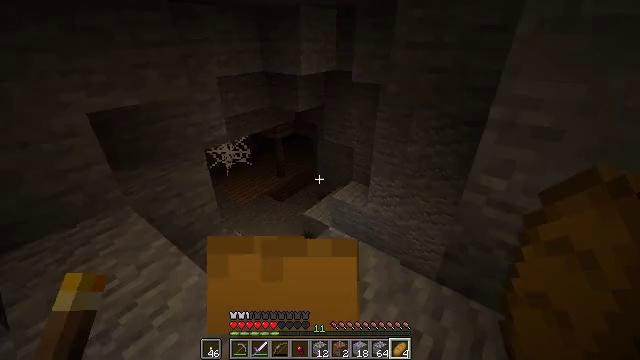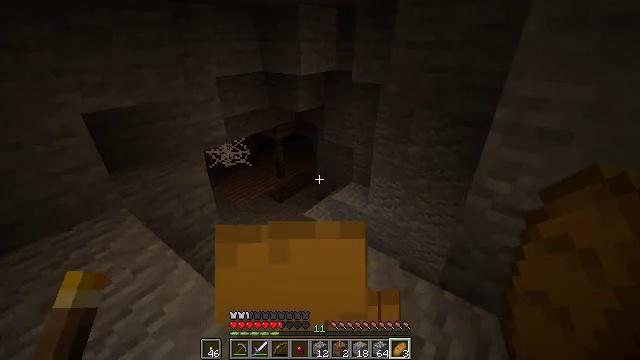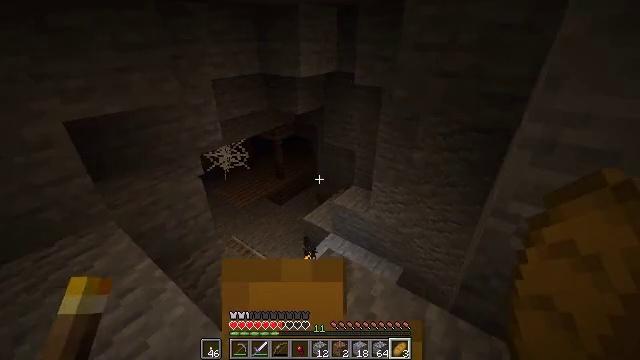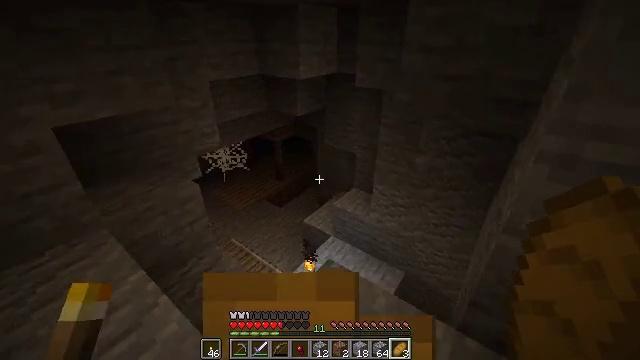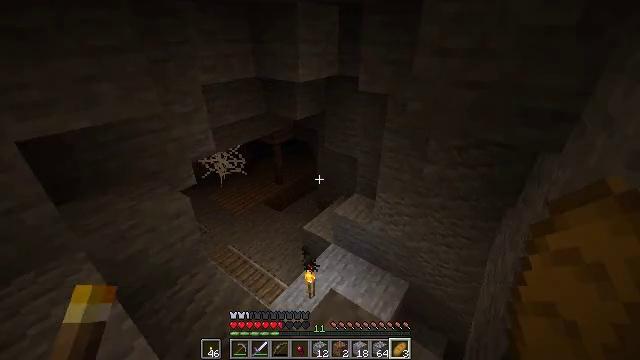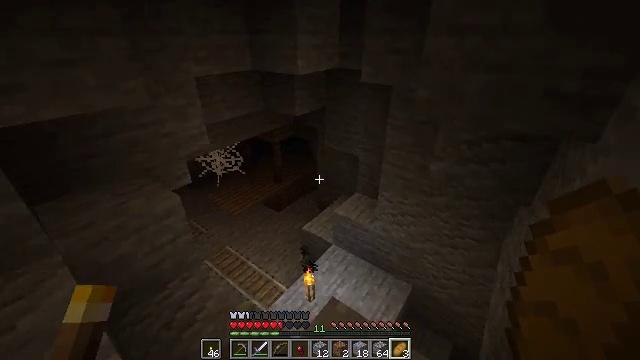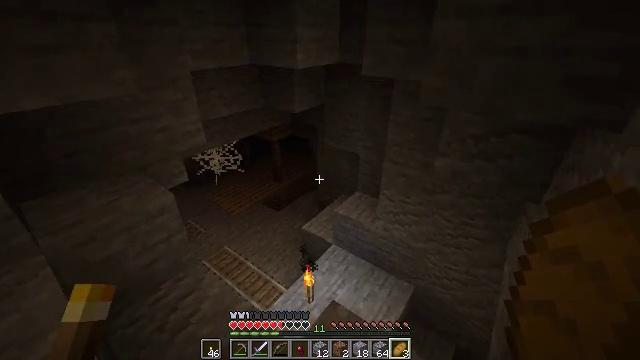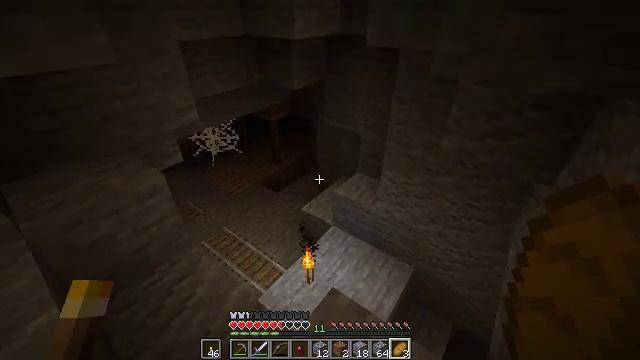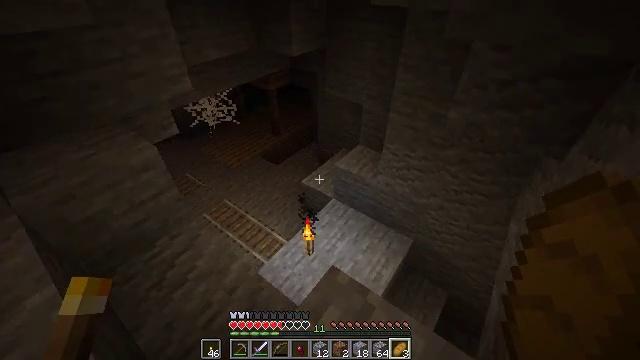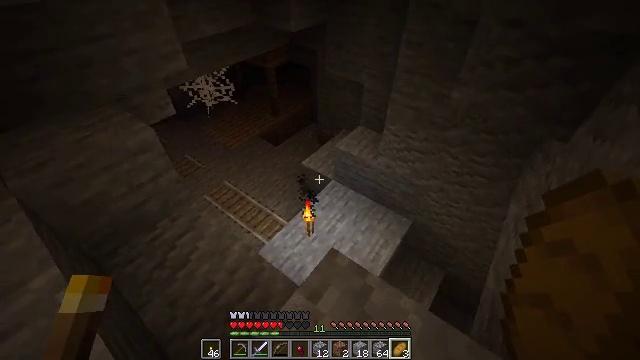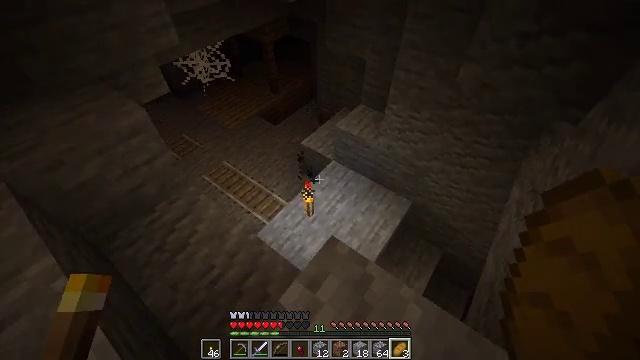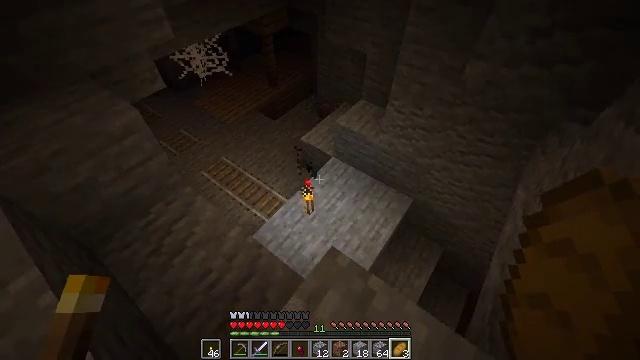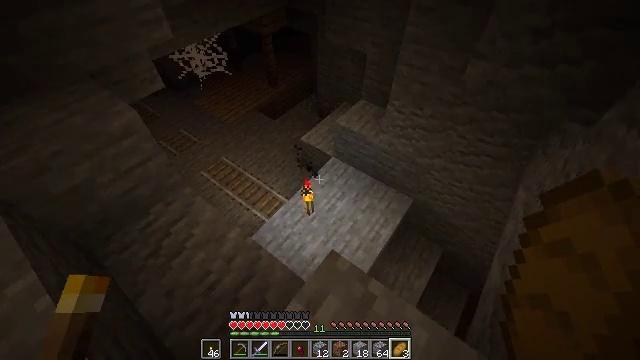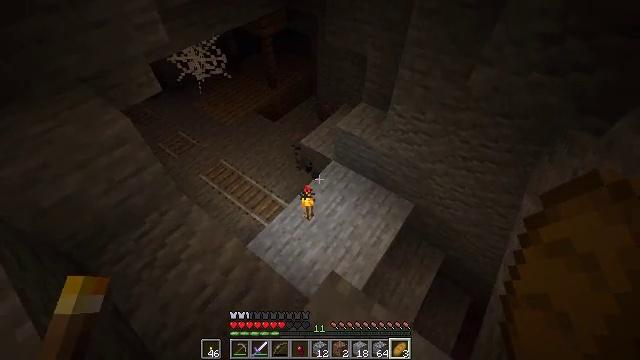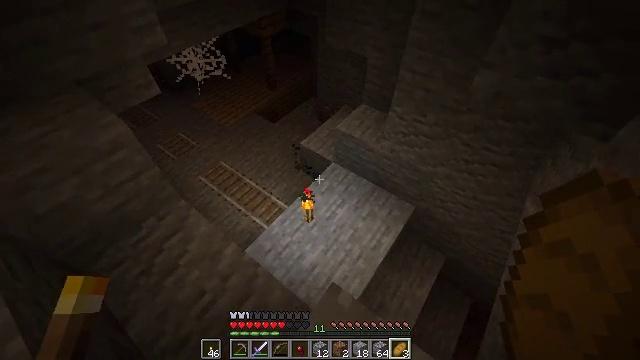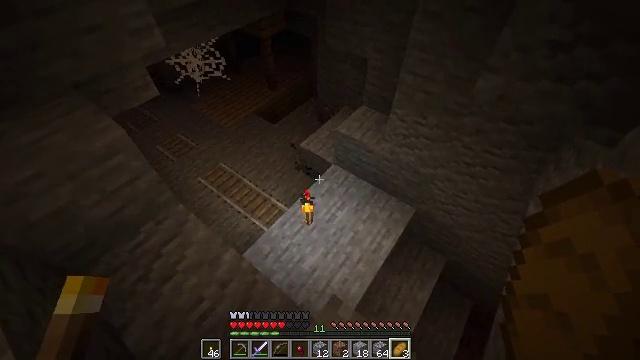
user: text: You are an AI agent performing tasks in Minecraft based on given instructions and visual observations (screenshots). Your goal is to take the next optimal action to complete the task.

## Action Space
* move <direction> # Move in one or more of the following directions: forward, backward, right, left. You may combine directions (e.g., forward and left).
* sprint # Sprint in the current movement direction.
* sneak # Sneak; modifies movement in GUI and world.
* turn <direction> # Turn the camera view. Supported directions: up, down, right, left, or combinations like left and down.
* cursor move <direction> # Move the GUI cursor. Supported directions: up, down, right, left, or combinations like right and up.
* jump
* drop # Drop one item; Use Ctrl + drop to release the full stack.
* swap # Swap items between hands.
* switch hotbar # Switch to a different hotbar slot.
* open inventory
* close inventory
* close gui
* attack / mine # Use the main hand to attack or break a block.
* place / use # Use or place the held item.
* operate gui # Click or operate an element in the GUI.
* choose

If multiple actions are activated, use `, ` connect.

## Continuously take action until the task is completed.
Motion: motion action
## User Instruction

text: Collect dirt by holding left button.
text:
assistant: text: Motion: move forward, use / place
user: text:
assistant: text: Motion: move forward, use / place
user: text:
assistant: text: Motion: move forward, use / place
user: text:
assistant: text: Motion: move forward, sneak, use / place
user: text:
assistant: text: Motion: move forward, sneak, use / place
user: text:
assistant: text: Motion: move forward, sneak
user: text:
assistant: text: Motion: move forward, sneak, turn down
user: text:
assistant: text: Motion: move forward, sneak, turn down
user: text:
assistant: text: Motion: move forward, sneak, turn down
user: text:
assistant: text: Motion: move forward, sneak, turn down
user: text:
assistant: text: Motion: move forward, sneak, turn down
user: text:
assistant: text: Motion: move forward, sneak
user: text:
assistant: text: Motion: move forward, sneak
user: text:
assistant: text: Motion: move forward, sneak
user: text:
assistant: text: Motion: move forward, sneak
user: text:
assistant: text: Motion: move forward, sneak
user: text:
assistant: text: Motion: move forward, sneak
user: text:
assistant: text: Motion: move forward, sneak
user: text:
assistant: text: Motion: move forward, sneak
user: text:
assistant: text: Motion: sneak
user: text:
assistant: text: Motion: sneak
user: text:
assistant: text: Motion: sneak
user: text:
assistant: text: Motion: move back, sneak
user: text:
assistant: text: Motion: move back, sneak, turn up
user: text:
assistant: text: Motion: move back, sneak, turn up
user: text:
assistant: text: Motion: move back, sneak, turn up
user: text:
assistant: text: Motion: move back, sneak, turn right and up
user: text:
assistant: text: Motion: move back, sneak, turn right and up
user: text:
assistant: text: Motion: move back, turn right and up
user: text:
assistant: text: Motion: move back, turn right and up